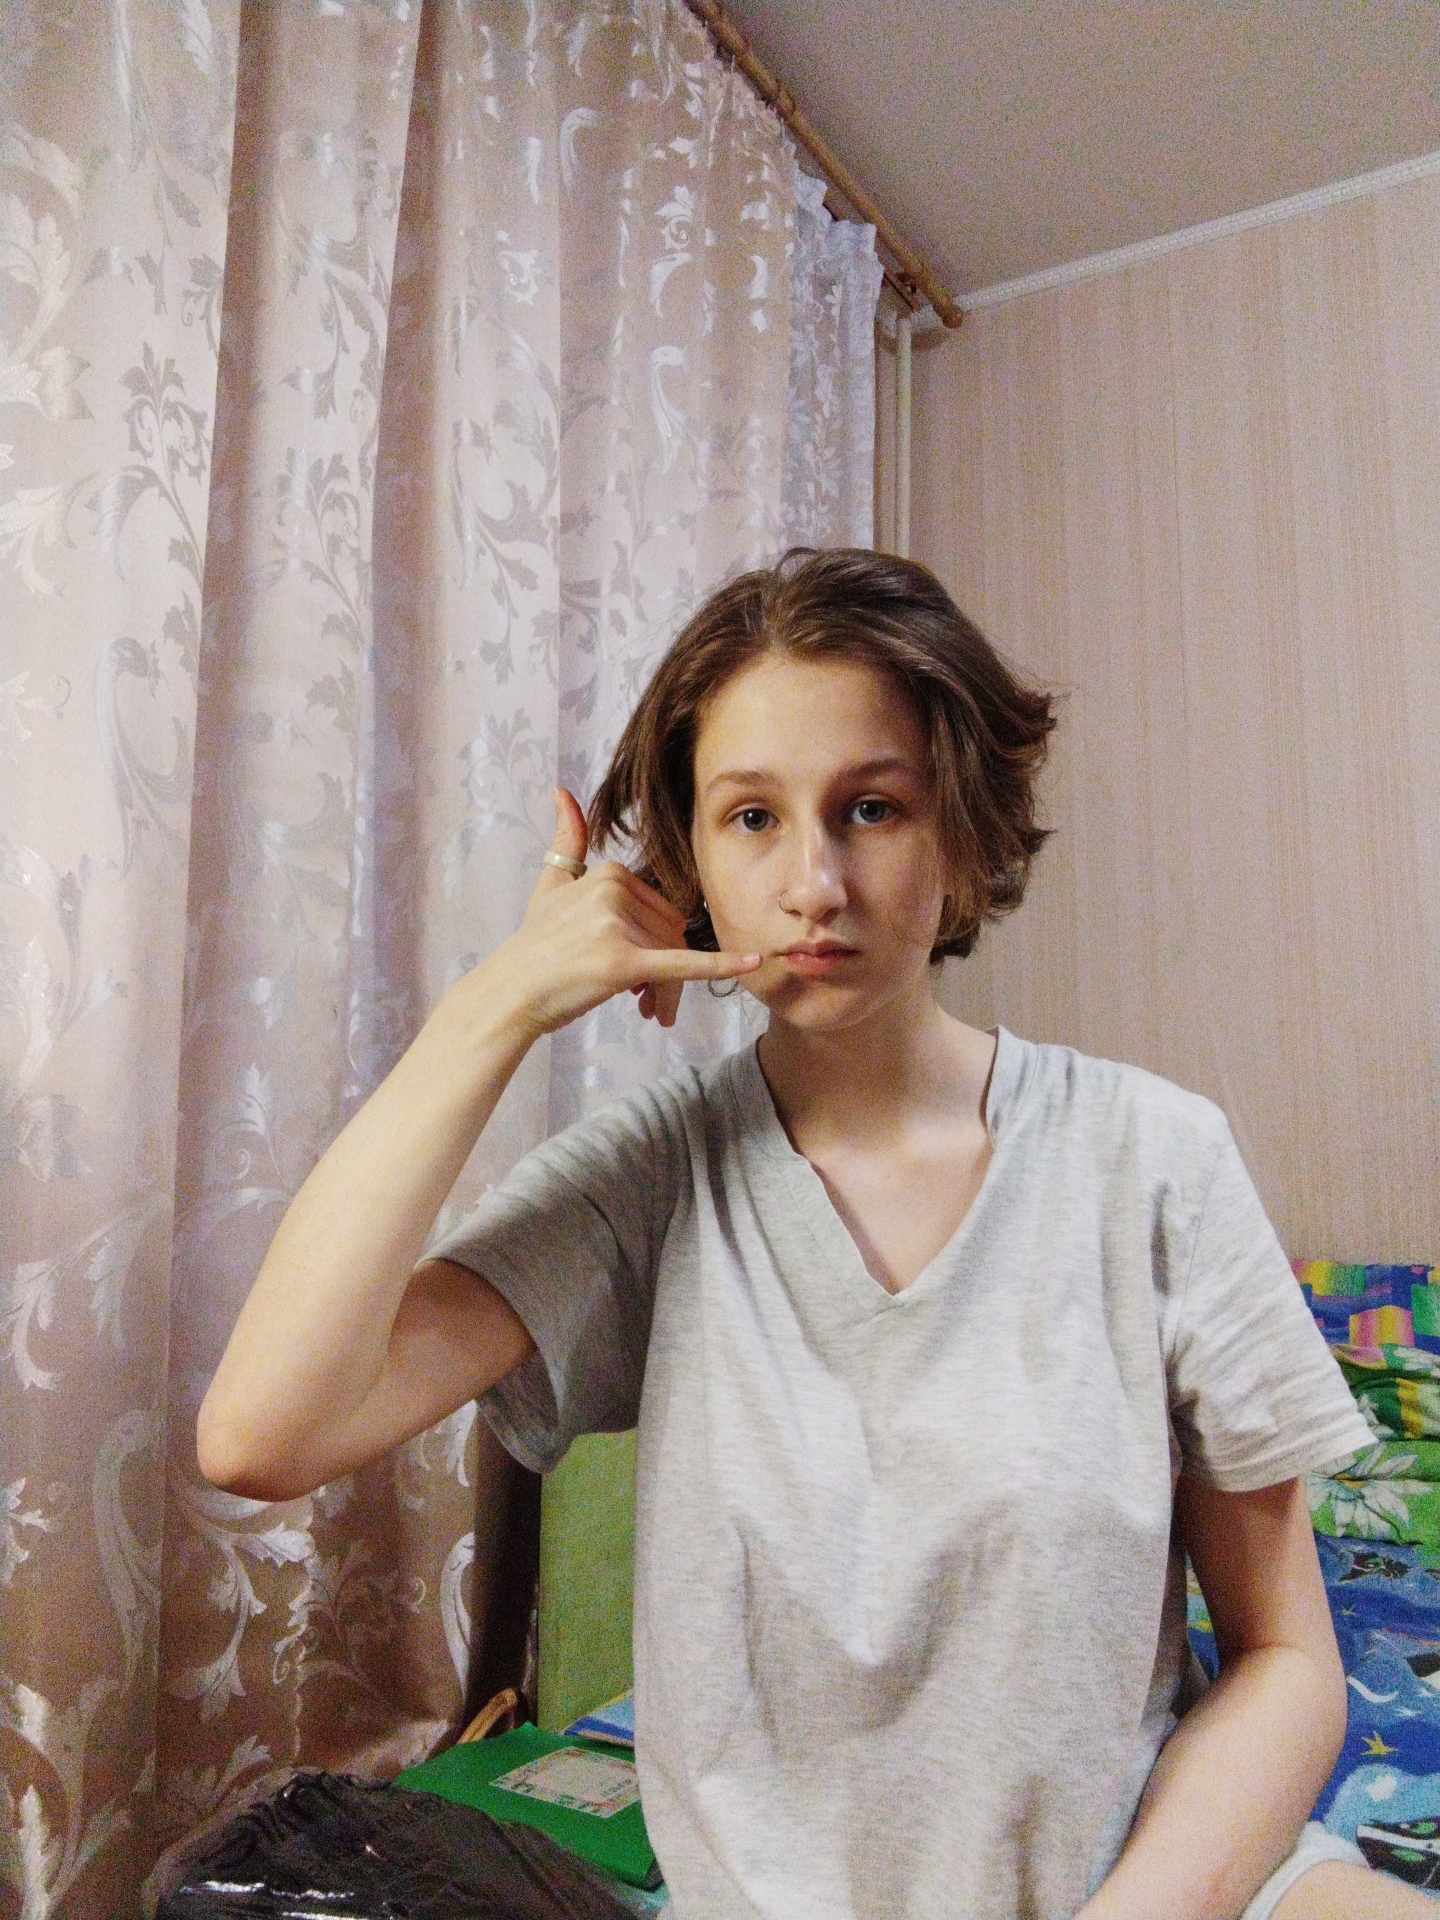
Label: noise